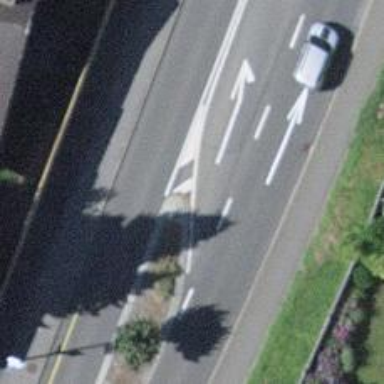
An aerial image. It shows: Primary highway with separate sidewalks on both sides.